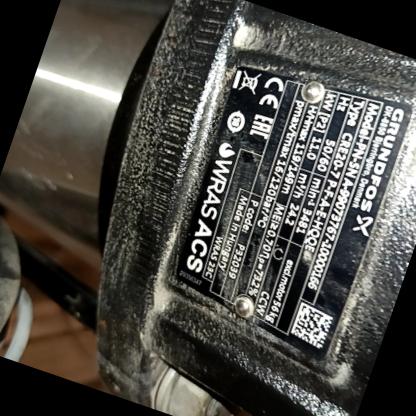
Klasa: tabliczka-znamionowa